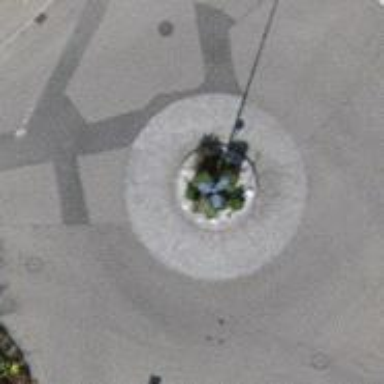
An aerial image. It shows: Tertiary road with asphalt surface leading to roundabout.